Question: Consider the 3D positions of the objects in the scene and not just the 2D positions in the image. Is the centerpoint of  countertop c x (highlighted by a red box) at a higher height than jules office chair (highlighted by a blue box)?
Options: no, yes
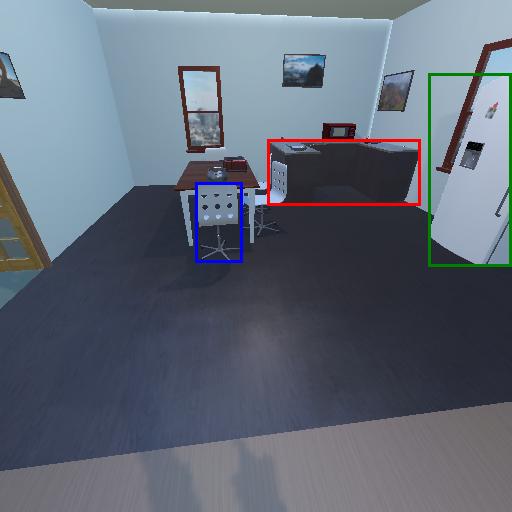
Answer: no